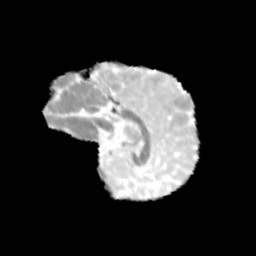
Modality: MD
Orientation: sagittal
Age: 10
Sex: male
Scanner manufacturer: siemens
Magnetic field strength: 3 T
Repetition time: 3.8 s
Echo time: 0.07 s